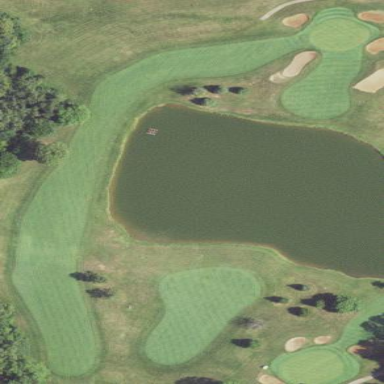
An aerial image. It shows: Grassy area designated as golf fairway.